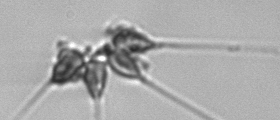
Label: Asterionellopsis_glacialis